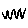
Label: zigzag